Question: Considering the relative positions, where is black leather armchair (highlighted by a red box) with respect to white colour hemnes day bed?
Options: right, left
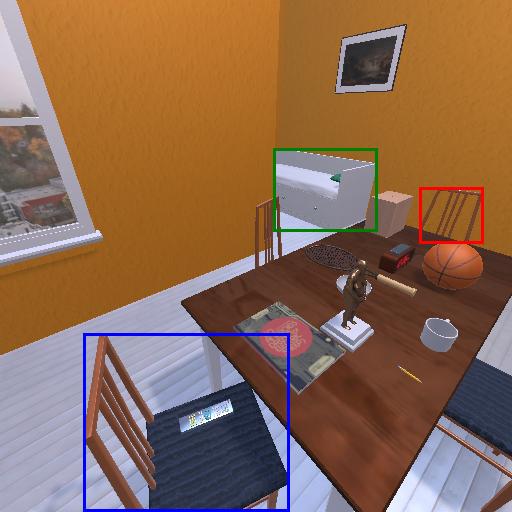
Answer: right